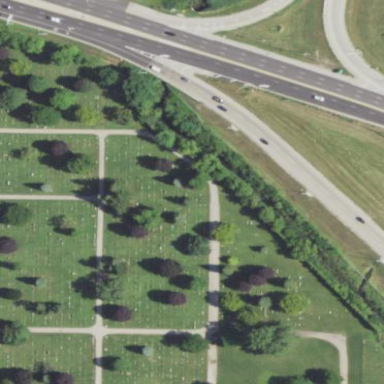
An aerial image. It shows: Cemetery.